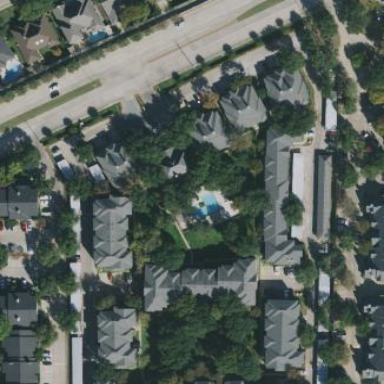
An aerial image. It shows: Residential area with apartments.